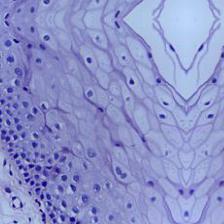
Diagnosis: Normal